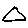
Label: triangle